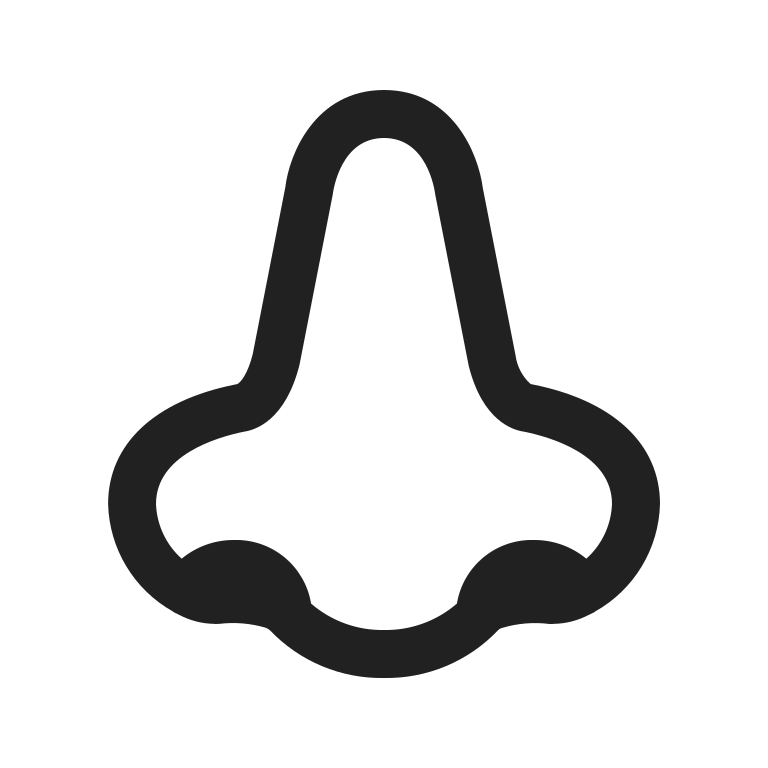
nose high contrast default